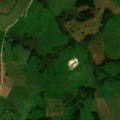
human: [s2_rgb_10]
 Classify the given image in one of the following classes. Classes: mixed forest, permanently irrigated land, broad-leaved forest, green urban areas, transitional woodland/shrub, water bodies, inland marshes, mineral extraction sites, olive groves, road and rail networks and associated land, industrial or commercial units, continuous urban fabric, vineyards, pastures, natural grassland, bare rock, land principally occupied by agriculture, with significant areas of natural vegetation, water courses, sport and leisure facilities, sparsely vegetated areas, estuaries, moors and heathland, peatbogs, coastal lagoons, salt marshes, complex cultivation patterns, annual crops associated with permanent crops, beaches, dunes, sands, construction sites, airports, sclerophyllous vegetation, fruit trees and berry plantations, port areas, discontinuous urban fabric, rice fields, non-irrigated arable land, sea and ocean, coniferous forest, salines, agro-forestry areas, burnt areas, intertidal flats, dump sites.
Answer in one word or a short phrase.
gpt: non-irrigated arable land, pastures, complex cultivation patterns, land principally occupied by agriculture, with significant areas of natural vegetation